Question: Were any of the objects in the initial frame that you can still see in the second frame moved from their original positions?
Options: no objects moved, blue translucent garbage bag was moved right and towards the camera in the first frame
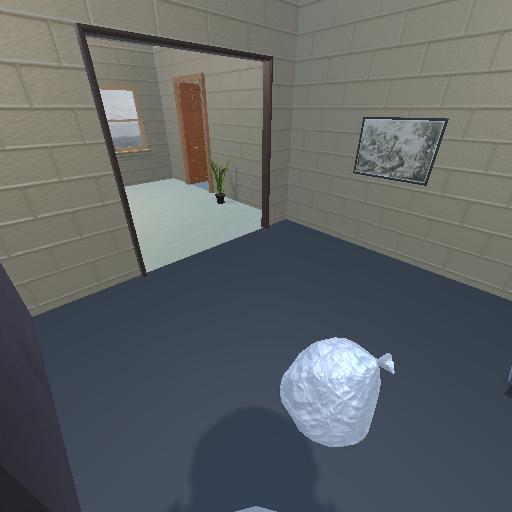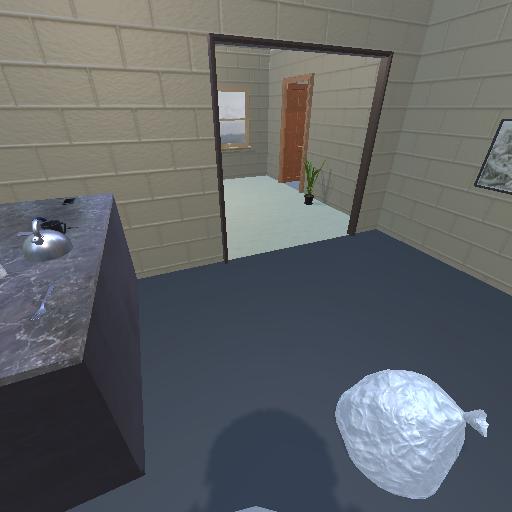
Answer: no objects moved